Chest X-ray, PA view. Patient: 38 years old, sex F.
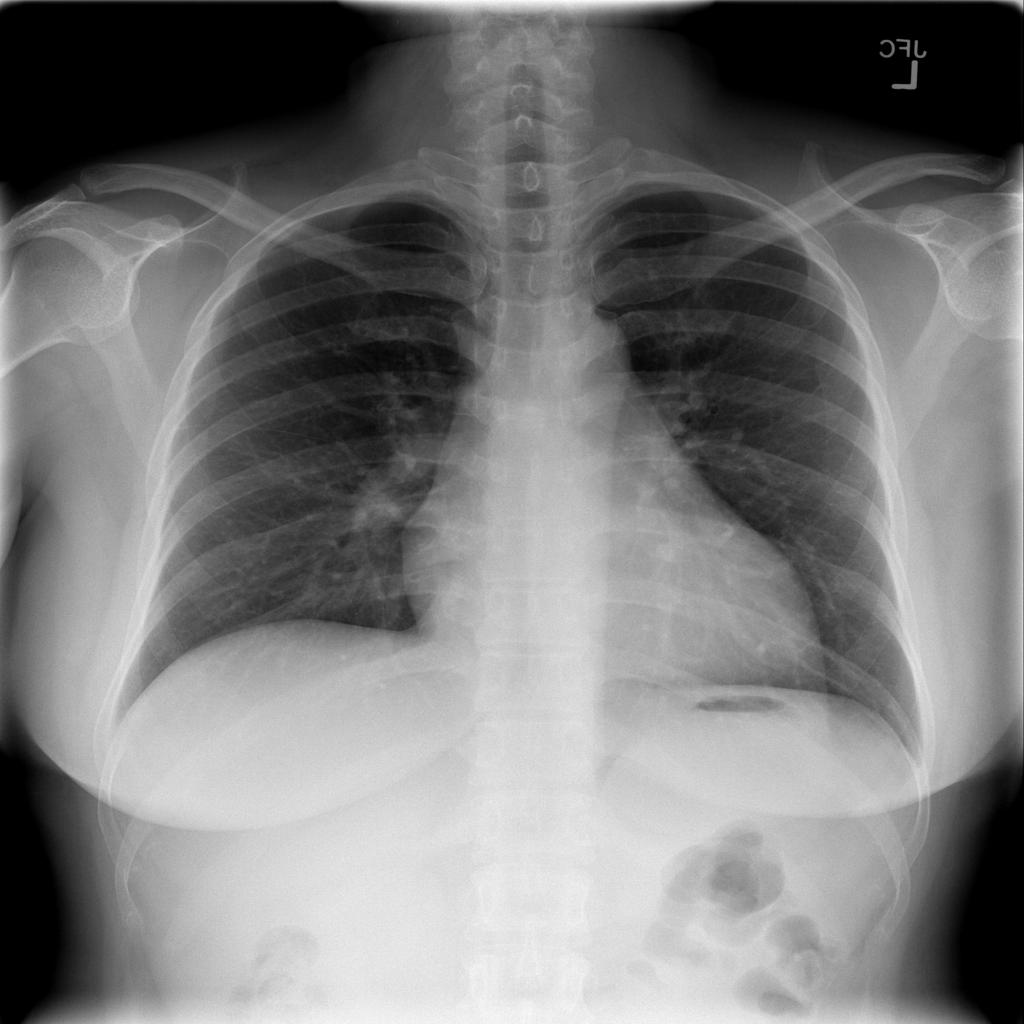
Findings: No Finding